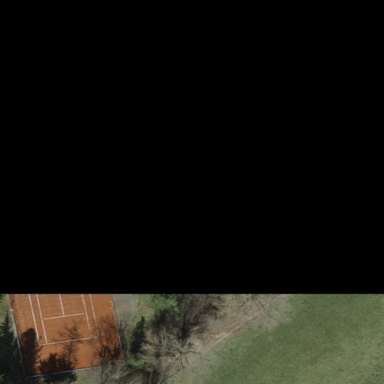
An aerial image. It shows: Tennis court on pitch.